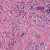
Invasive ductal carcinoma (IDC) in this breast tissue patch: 1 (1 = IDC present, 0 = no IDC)